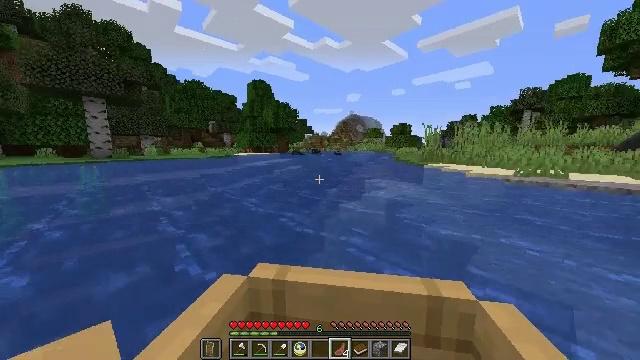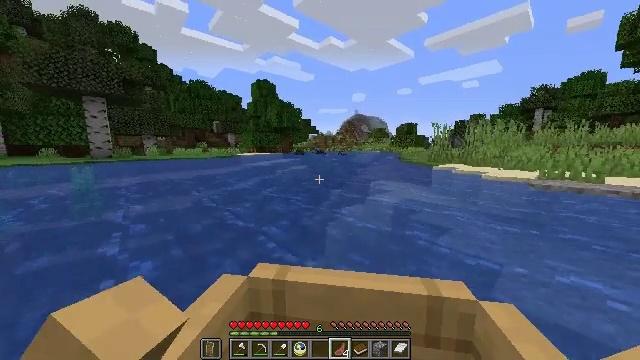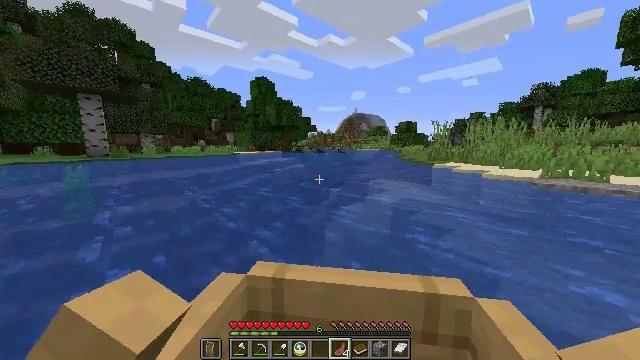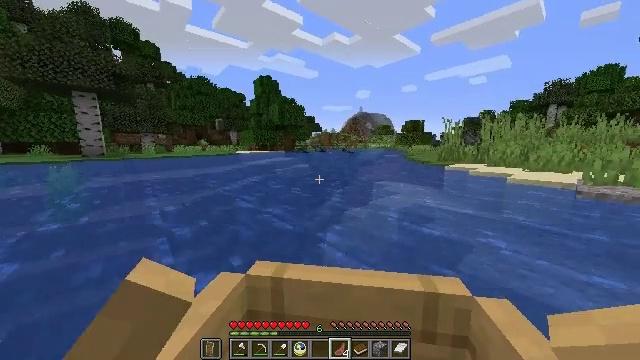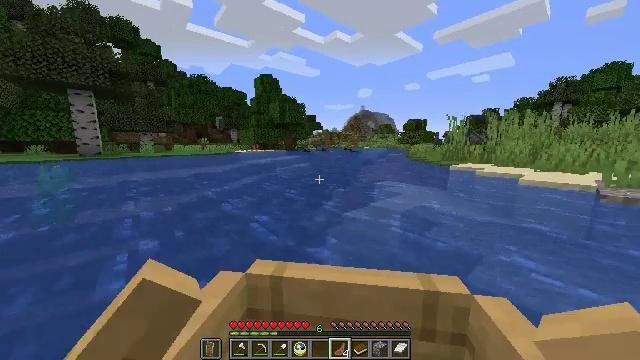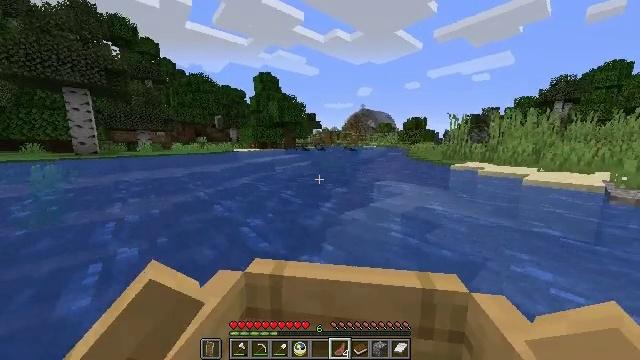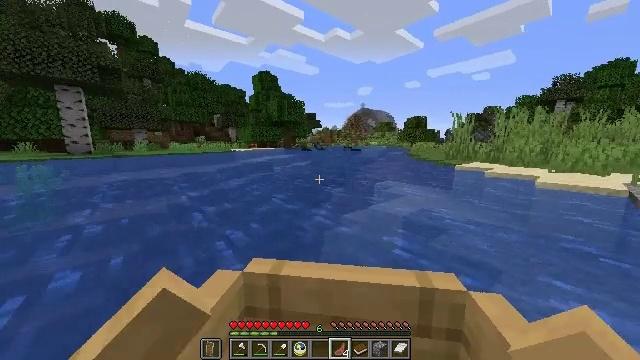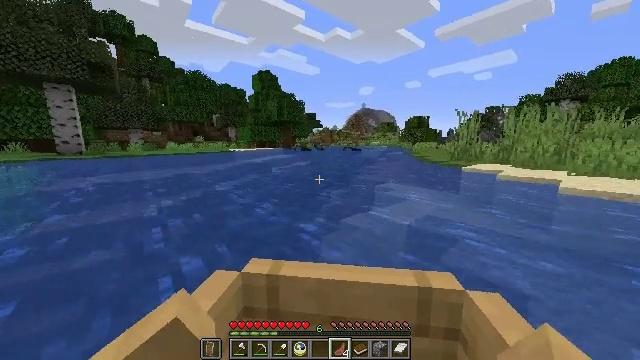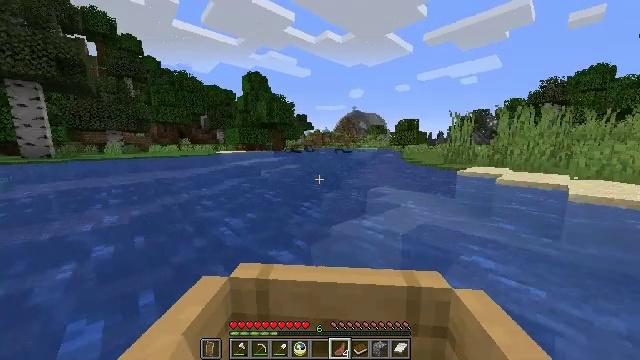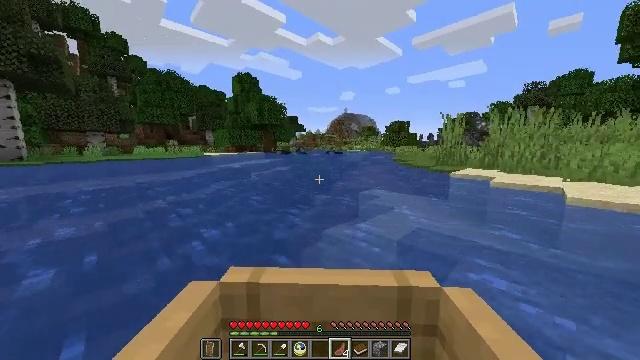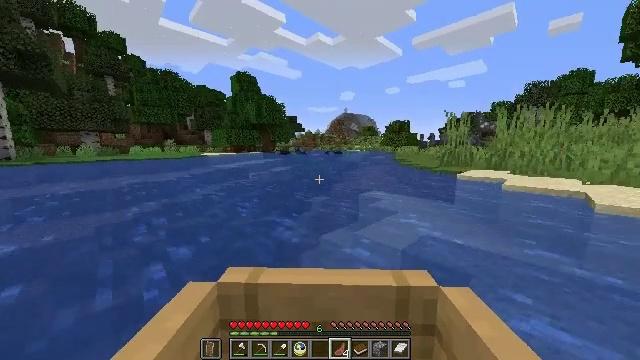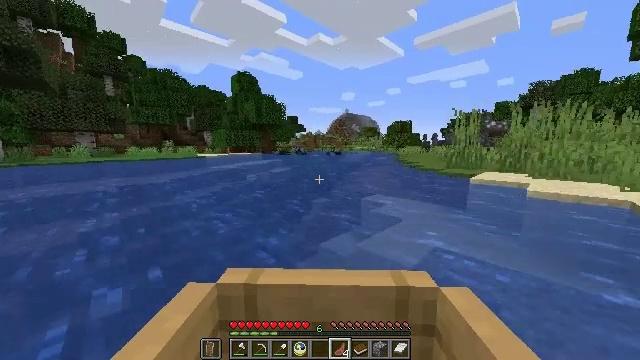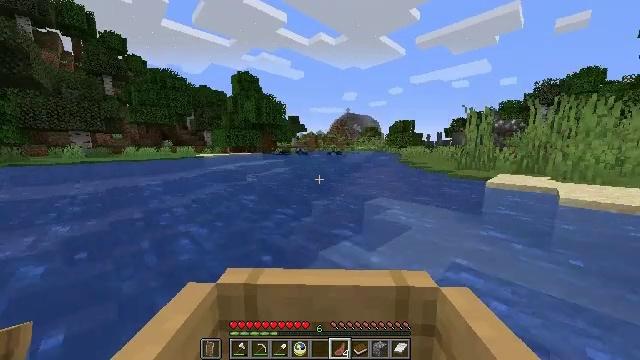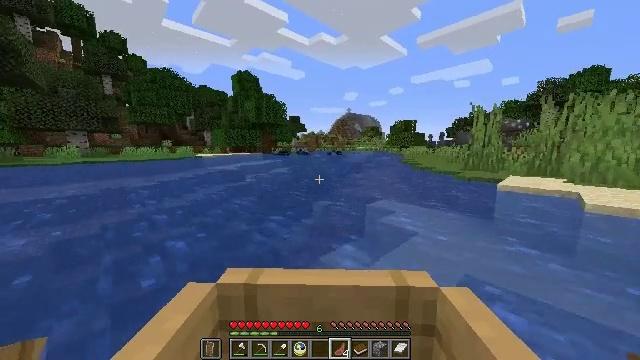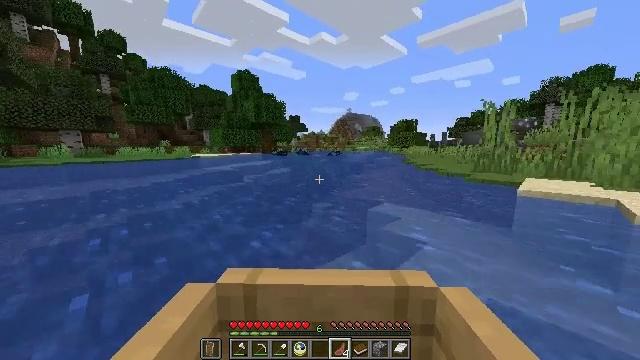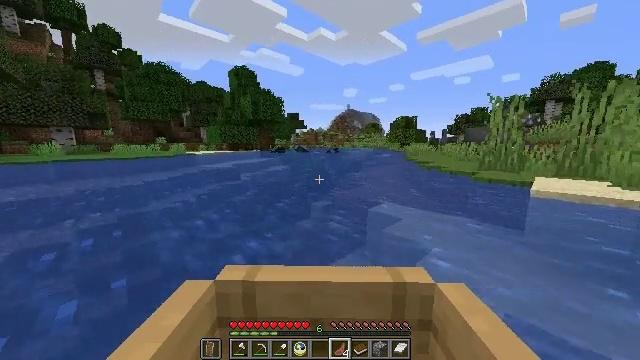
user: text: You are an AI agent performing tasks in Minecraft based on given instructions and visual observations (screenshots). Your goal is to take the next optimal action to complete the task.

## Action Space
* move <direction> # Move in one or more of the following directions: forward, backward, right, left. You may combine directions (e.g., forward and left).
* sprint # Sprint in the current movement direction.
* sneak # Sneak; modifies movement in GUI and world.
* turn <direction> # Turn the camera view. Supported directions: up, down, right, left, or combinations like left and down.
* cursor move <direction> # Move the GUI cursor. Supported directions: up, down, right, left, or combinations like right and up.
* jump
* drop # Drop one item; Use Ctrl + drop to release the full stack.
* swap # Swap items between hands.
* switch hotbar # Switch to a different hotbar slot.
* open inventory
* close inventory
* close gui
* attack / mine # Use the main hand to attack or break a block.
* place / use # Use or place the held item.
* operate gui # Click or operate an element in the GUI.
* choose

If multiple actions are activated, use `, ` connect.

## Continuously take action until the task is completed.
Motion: motion action
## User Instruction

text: Drop an iron axe.
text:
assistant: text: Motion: move forward, sprint
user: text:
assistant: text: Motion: move forward, sprint
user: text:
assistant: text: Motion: move forward, sprint
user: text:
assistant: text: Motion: move forward, sprint
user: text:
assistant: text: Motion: move forward, sprint
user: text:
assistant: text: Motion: move forward, sprint
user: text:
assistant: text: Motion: move forward, sprint
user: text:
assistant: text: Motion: move forward, sprint, turn right
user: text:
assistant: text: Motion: move forward, sprint, turn right
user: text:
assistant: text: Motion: move forward, sprint
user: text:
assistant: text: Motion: move forward, sprint
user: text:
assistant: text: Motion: move forward, sprint
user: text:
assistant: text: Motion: move forward, sprint
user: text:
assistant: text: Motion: move forward, sprint
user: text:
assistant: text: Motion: move forward, sprint
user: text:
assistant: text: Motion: move forward, sprint
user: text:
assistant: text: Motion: move forward, sprint
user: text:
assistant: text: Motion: move forward, sprint
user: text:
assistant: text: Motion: move forward, sprint
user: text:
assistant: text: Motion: move forward, sprint
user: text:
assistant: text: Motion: move forward, sprint, turn right
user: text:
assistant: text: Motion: move forward, sprint
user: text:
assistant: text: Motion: move forward, sprint
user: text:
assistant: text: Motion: move forward, sprint
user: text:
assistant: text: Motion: move forward, sprint
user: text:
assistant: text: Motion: move forward, sprint
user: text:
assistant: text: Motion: move forward, sprint
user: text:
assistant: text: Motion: move forward, sprint
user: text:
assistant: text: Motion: move forward, sprint
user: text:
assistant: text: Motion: move forward, sprint